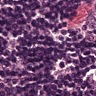
Metastatic tissue present: no